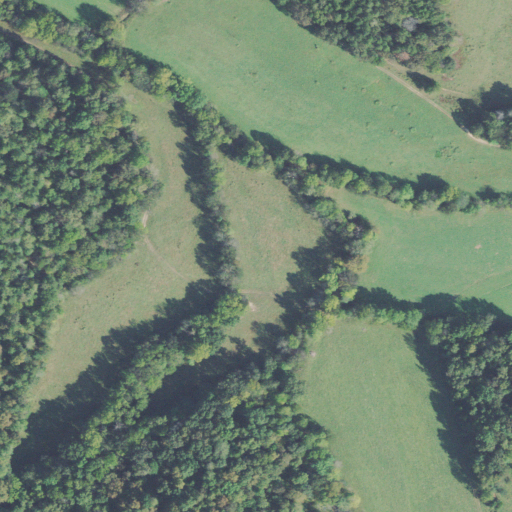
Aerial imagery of valley in Tennessee named Gray Hollow containing pasture, deciduous forest, and mixed forest